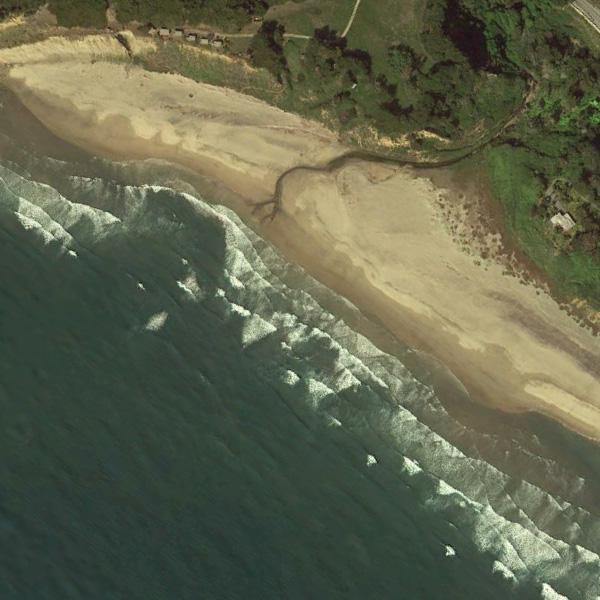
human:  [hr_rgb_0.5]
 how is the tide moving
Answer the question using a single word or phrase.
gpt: falling